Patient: sex F, age 54
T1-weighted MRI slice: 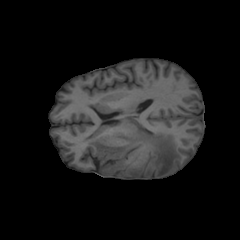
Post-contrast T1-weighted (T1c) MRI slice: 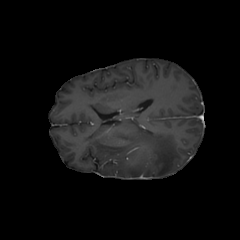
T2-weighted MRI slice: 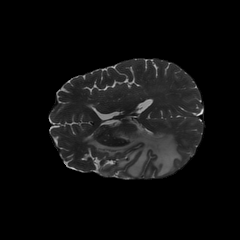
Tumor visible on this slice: yes
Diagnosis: Glioblastoma, IDH-wildtype
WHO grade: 4